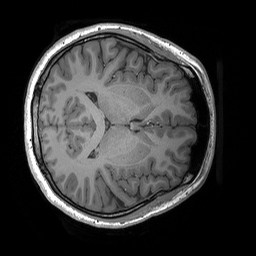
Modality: T1w
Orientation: axial
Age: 21